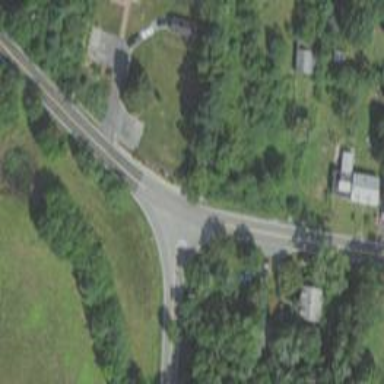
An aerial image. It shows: Stop road.